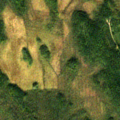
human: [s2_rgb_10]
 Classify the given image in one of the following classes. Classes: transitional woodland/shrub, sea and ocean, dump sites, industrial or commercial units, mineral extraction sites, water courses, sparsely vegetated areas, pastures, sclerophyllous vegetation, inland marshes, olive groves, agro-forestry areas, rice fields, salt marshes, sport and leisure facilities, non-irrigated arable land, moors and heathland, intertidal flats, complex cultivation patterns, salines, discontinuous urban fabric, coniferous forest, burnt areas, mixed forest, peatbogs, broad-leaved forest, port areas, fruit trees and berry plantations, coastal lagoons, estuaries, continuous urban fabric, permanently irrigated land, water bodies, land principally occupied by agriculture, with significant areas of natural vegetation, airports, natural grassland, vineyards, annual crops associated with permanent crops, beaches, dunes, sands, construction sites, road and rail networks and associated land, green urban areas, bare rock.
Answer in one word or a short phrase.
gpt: coniferous forest, mixed forest, peatbogs